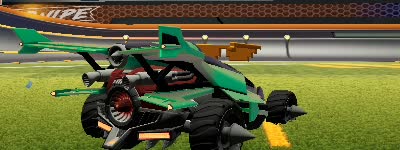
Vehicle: aftershock